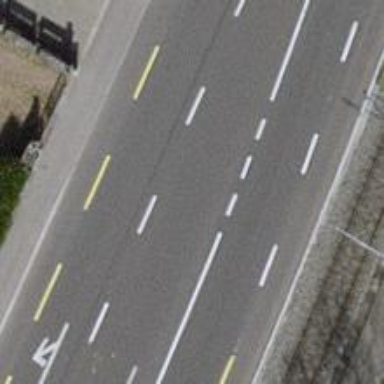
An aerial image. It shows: Secondary road with asphalt surface and dedicated cycle lane.